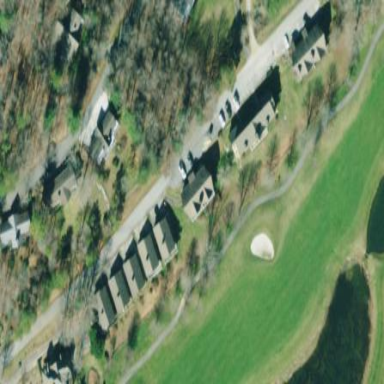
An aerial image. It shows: Scenic golf fairway.